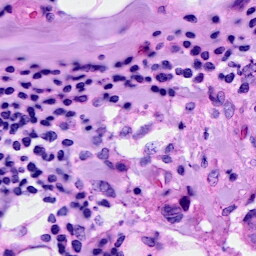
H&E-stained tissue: Breast